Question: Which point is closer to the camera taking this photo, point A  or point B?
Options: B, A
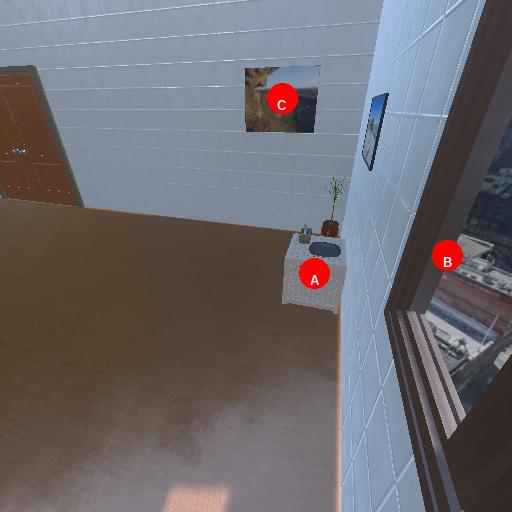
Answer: B